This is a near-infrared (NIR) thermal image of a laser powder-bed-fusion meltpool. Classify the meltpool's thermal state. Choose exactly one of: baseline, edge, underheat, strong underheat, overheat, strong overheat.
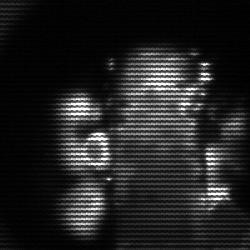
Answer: strong underheat